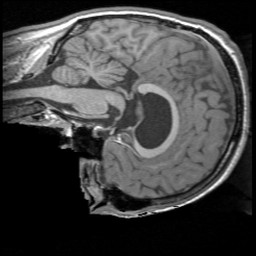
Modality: T1w
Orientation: sagittal